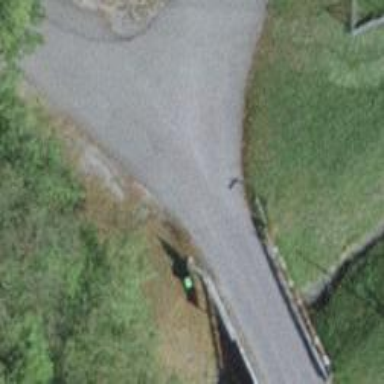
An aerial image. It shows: Unclassified road on bridge.